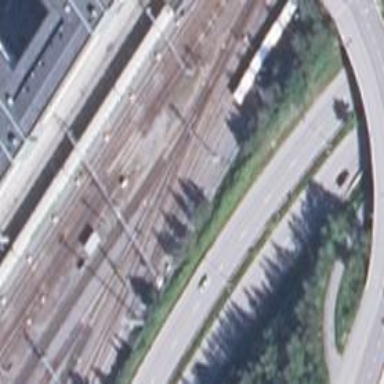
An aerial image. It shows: Continuous rail railway with electrified contact line.